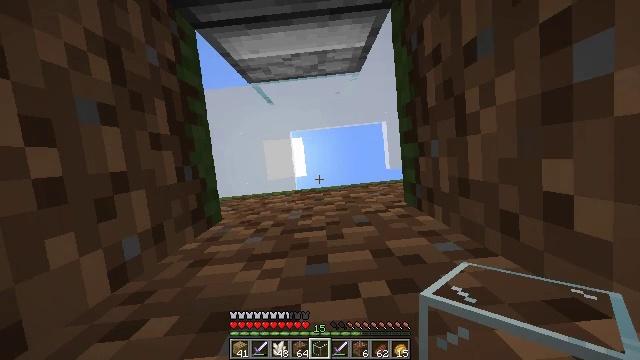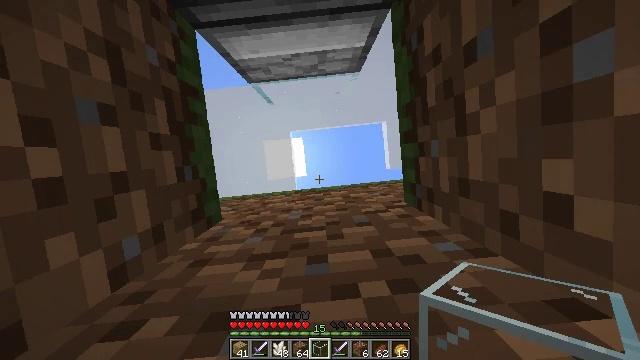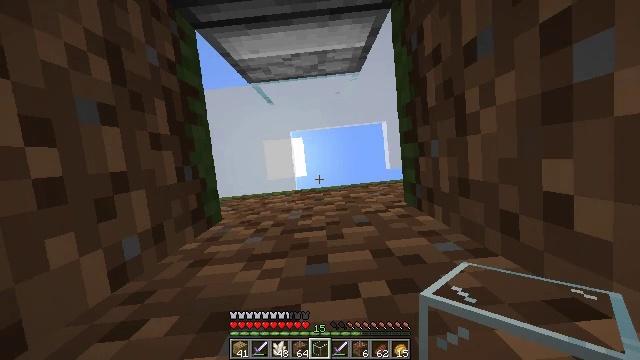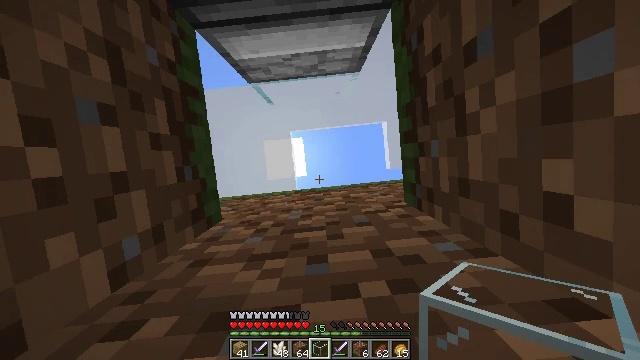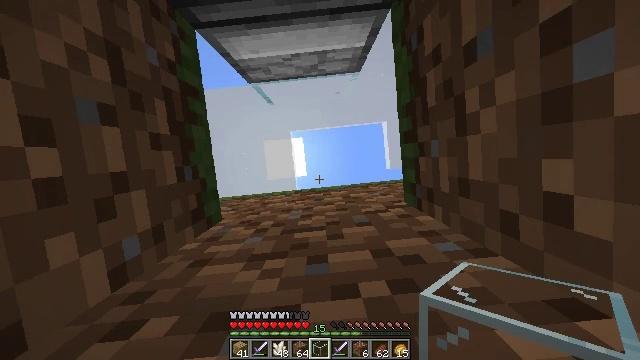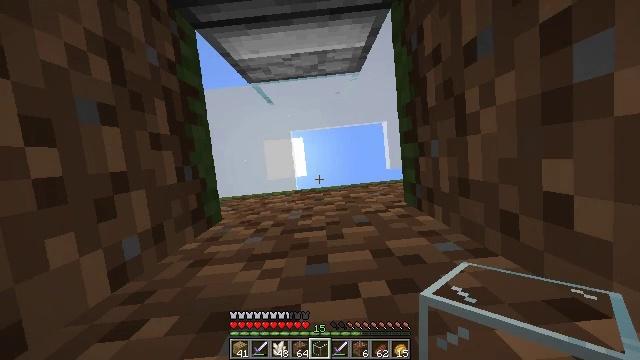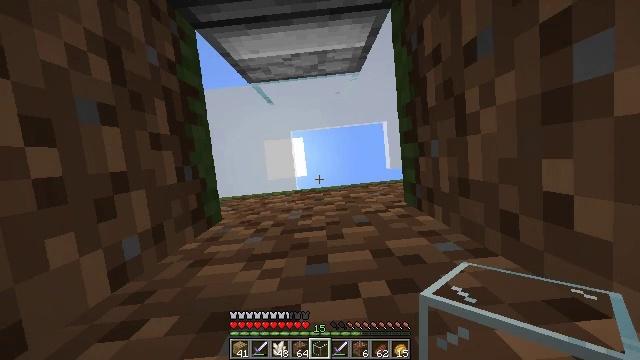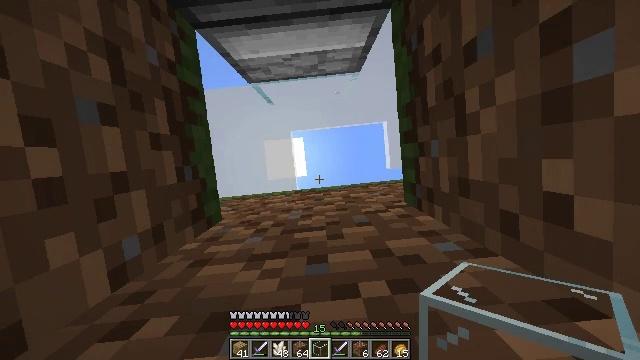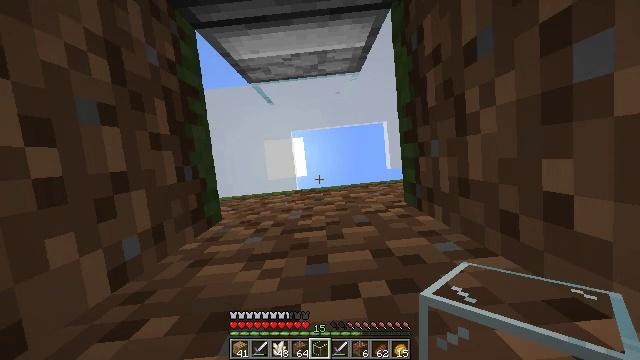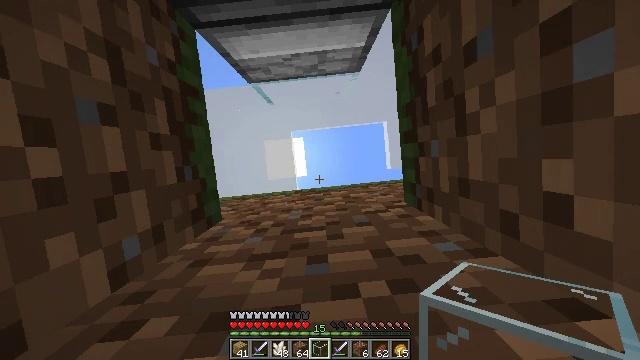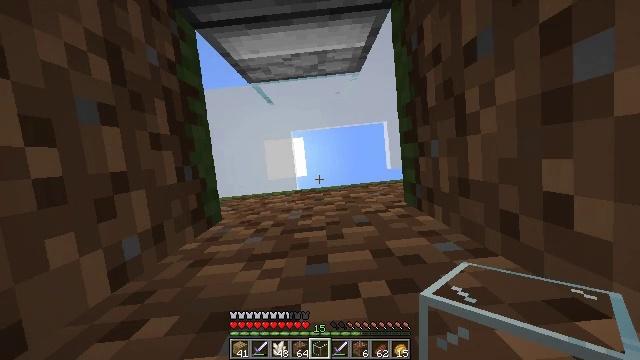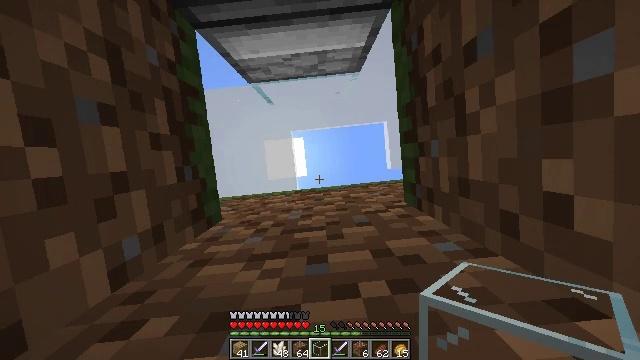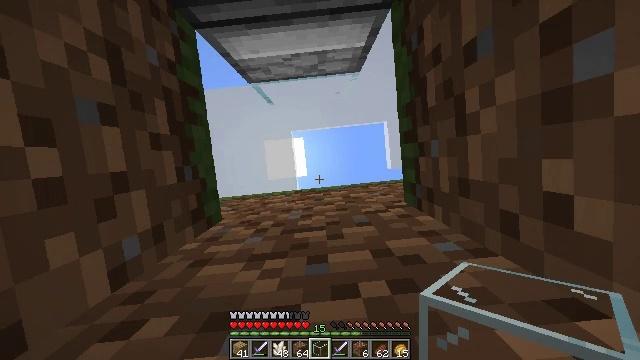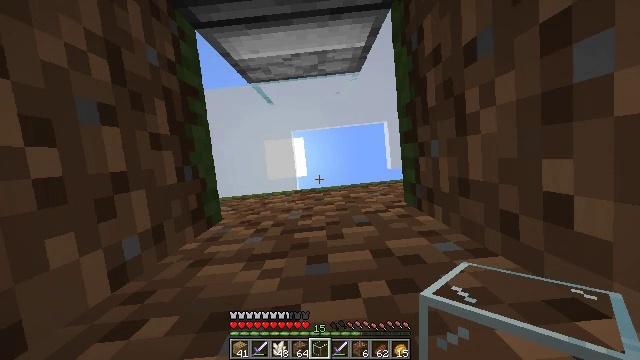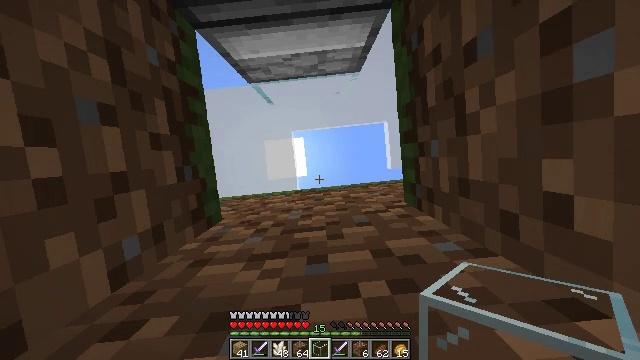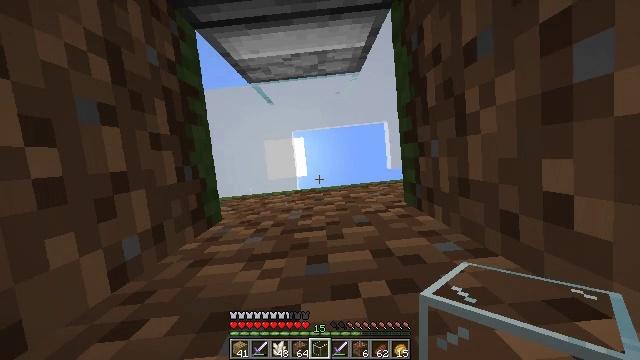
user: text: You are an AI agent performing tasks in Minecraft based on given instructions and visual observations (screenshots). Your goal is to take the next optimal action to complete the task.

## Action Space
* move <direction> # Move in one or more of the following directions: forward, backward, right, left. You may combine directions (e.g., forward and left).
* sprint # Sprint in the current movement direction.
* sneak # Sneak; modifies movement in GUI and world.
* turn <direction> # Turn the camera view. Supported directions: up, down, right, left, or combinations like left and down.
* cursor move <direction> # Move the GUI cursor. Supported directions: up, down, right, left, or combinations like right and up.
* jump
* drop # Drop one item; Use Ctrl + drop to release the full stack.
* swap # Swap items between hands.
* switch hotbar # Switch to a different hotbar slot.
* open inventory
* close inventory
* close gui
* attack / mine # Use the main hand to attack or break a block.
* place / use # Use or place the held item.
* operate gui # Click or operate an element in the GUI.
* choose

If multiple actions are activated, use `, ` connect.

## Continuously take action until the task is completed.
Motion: motion action
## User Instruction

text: Use the crafting table to make a minecart.
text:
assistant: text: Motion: no_op
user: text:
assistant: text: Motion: no_op
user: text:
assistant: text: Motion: no_op
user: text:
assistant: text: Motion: no_op
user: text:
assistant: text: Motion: no_op
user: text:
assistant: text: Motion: no_op
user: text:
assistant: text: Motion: no_op
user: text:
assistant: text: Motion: no_op
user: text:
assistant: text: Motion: no_op
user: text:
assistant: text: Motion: no_op
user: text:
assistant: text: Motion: no_op
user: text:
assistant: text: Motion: no_op
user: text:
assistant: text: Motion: no_op
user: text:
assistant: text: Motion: no_op
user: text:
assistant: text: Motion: no_op
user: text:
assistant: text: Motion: no_op
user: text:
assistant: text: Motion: no_op
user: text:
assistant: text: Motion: no_op
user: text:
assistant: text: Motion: no_op
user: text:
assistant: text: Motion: no_op
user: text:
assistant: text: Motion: no_op
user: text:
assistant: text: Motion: no_op
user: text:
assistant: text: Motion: no_op
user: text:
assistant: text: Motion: no_op
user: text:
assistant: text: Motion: no_op
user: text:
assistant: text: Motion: no_op
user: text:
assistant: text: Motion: no_op
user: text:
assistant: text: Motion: no_op
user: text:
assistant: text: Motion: no_op
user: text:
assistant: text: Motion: no_op